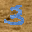
Label: 3